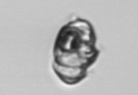
Label: Proterythropsis